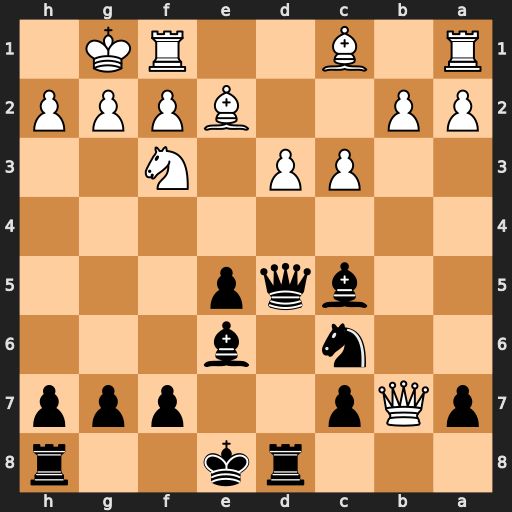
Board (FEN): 3rk2r/pQp2ppp/2n1b3/2bqp3/8/2PP1N2/PP2BPPP/R1B2RK1
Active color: b
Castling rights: k
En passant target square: -
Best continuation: Nd4 cxd4 Qxb7